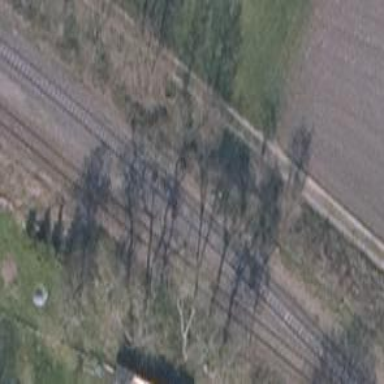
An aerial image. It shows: Railway siding for service.